Question: By default, the ggbiplot function gives a graph with loadings as red arrows and unit labels in black:
'''
library(ggbiplot)
data("USArrests")
us <- princomp(USArrests)
ggbiplot(us, labels = rownames(us$scores))
'''
 is the result of that code
How can I change the colour of these labels, and incidentally their size or font?
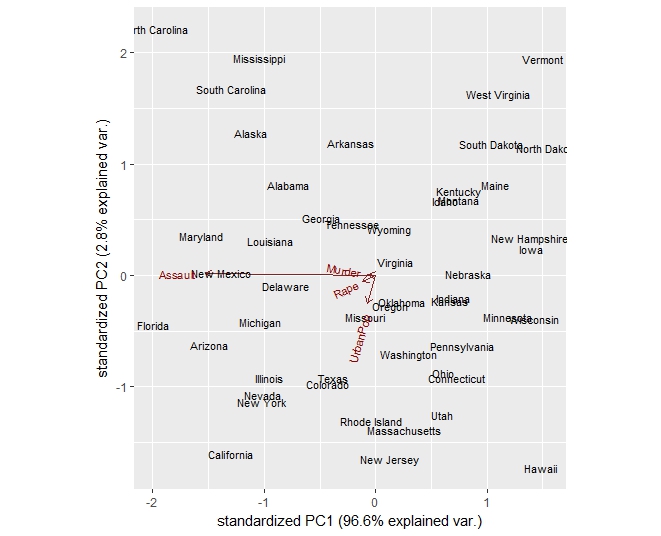
Answer: '''
library(ggbiplot)
library(grid)
data("USArrests")
us <- princomp(USArrests)
# Cut the third score into 4 intervals using quantiles
cols <- cut(us$scores[,3], quantile(us$scores[,3], probs=seq(0,1,0.25)), include.lowest=T)
# Change label colors using the "group" option
# Change label font size using the "label.size" option
p <- ggbiplot(us, labels = rownames(us$scores), groups=cols, labels.size=4)
# Change label font family
g <- ggplotGrob(p)
g$grobs[[6]]$children[[4]]$gp$fontfamily <- "mono"
grid.draw(g)
'''
<URL>
To change label colors as a whole:
'''
p <- ggbiplot(us, labels = rownames(us$scores), groups=1, labels.size=4) +
theme(legend.position = "none")
# Change label colors
g <- ggplotGrob(p)
g$grobs[[6]]$children[[4]]$gp$col <- "#FF9900"
grid.draw(g)
'''
<URL>